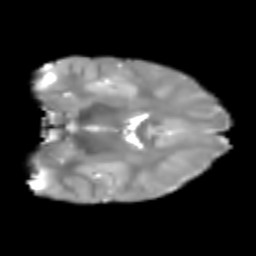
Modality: T2w
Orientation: coronal
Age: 7
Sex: male
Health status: healthy